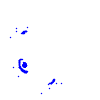
Particle: kaon